Field crop: maize
Growth stage: 2
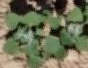
Species: chenopodium